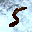
Label: 5